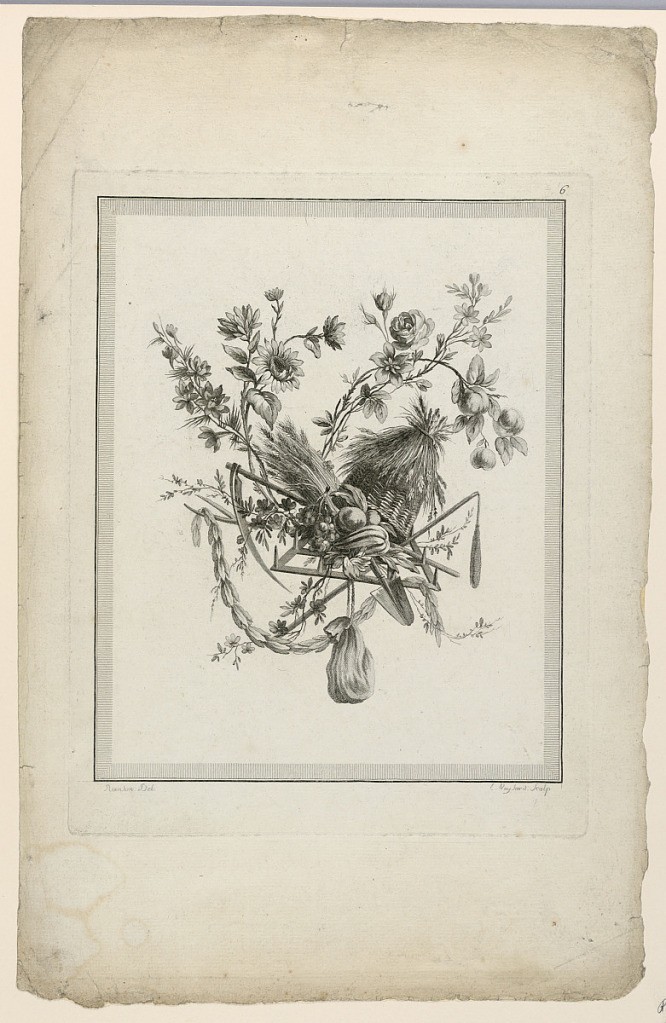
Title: Trophy with Harvest Implements, Plate 6 from "Suite de différentes Attributs, Trophées, et Groupes de Fleurs," Suite II
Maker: Etienne Claude Voysard, French, 1746 - 1812
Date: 1778
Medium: Engraving on paper
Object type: Print
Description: A shock of wheat, vegetables and harvesting implements are grouped with flowers in the form of a trophy. Below, engraver's and designer's names. From: "Suite de differentes Attributes, Trophées, et Groupes de Fleurs," suite II, planche 6.